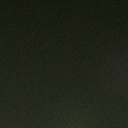
Screen state: off